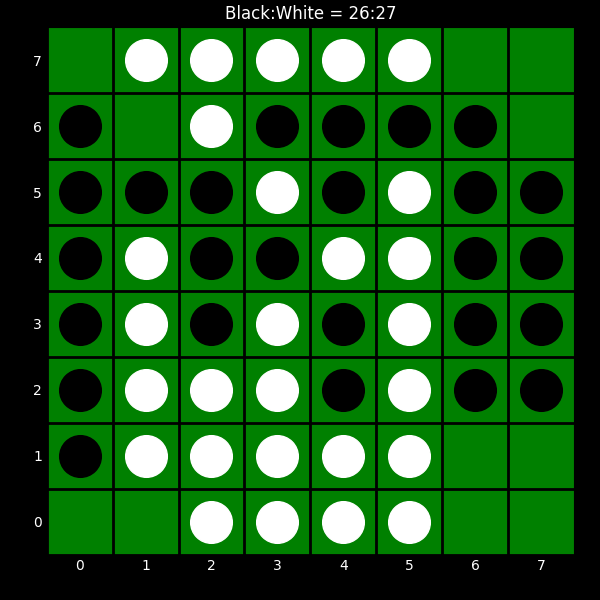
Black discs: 26
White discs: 27